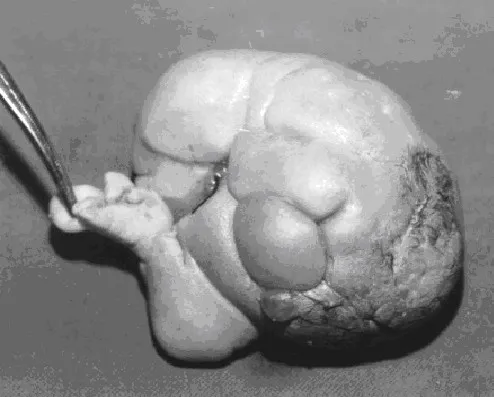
The postoperative specimen shows a fairly well developed fetus lying on its back, the photograph demonstrates its rudimentary digits.
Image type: radiology (ct)